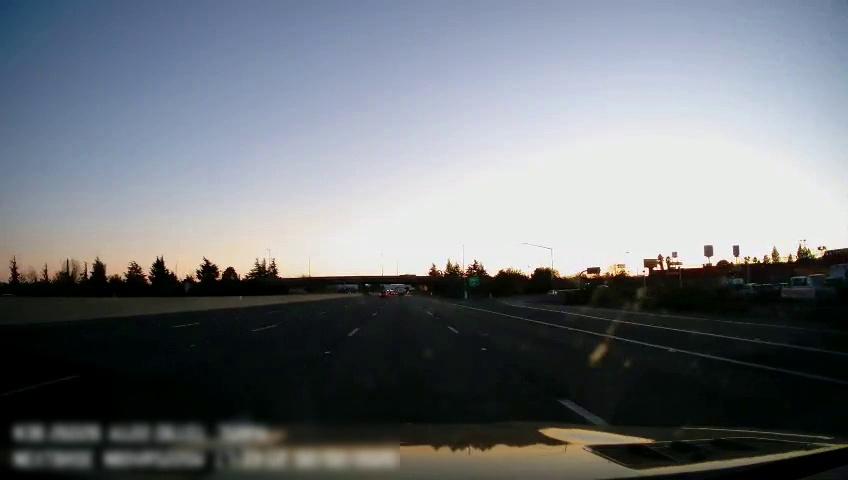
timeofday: Day
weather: Sunny
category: Drivable Space
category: Vehicles | Car
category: Vehicles | Car
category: Vehicles | SUV
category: Vehicles | SUV
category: Vehicles | Truck
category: Lanes | Current Lane
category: Lanes | Alternate Lane
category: Lanes | Alternate Lane
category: Lanes | Current Lane
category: Lanes | Alternate Lane
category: Lanes | Alternate Lane
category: Lanes | Alternate Lane
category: Traffic | Signs
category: Traffic | Signs